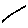
Label: line